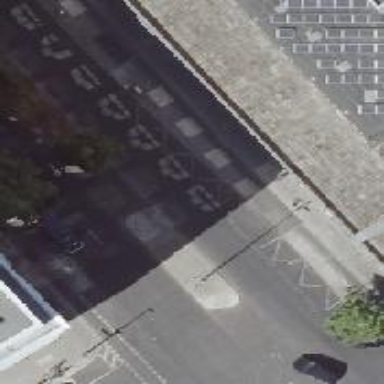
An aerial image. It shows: Footway that serves as traffic island.